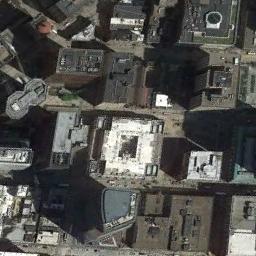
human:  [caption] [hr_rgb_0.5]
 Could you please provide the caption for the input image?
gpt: Buildings vary in size and height .

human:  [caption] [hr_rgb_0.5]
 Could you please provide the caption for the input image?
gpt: A commercial area has lots of buildings of different shapes and some roads go through the commercial area .

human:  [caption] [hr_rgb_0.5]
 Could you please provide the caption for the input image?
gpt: The commercial area is consist of many buildings .

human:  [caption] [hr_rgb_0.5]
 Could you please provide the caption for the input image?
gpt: There are many dense tall buildings and several roads and many trees in a business district .

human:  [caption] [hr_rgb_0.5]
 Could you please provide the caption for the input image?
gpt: A white building with some black buildings around on a commercial area .